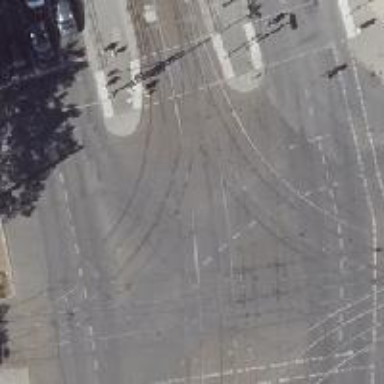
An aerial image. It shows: Railway crossing.